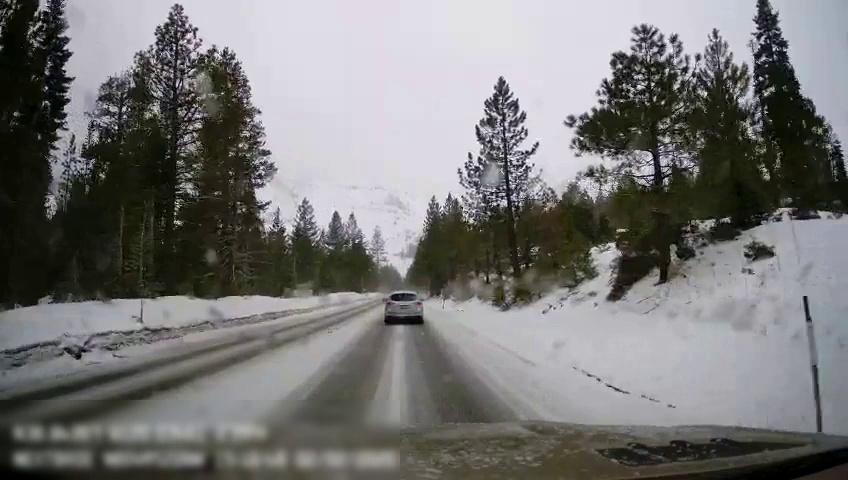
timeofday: Day
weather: Snowy
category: Drivable Space
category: Vehicles | SUV
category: Lanes | Opposite Lane